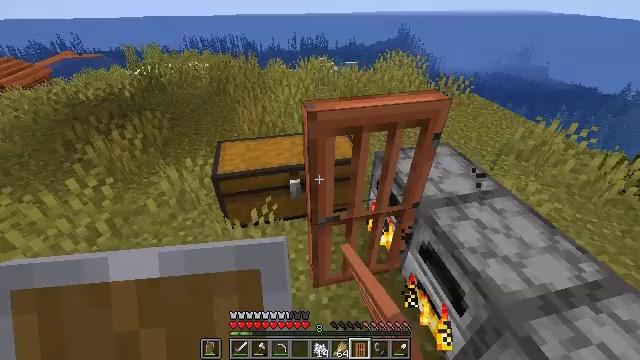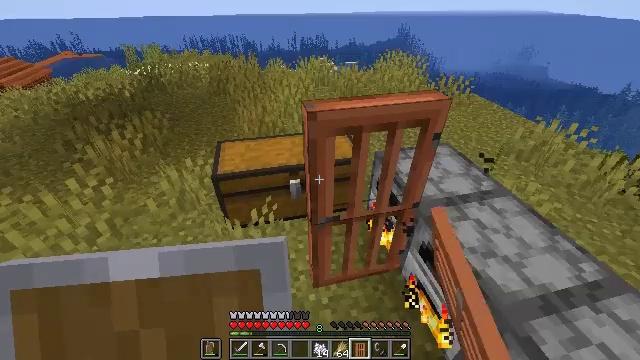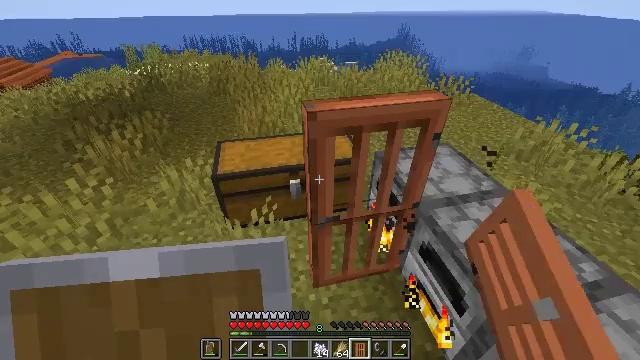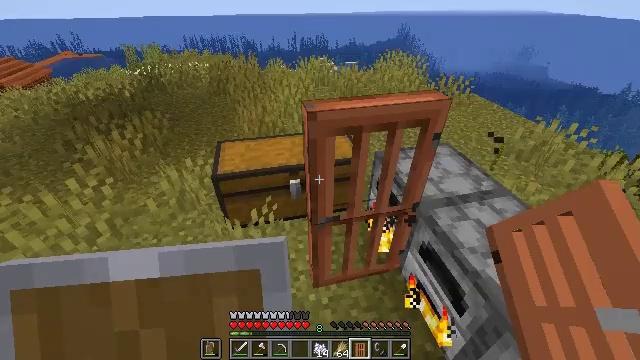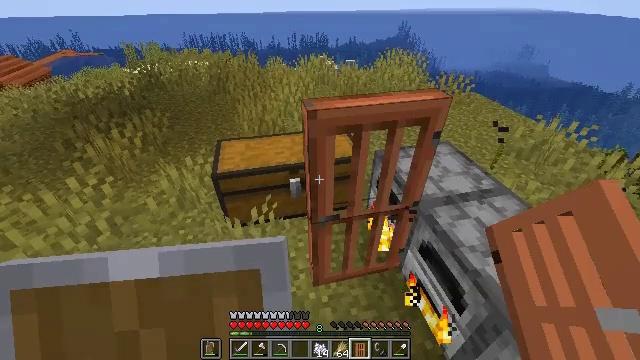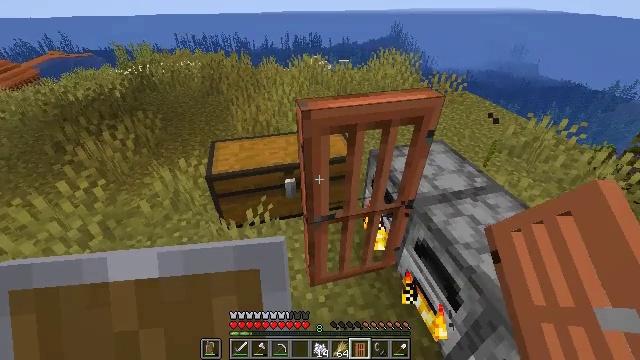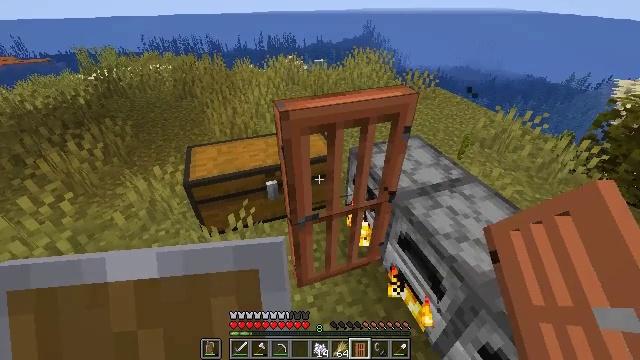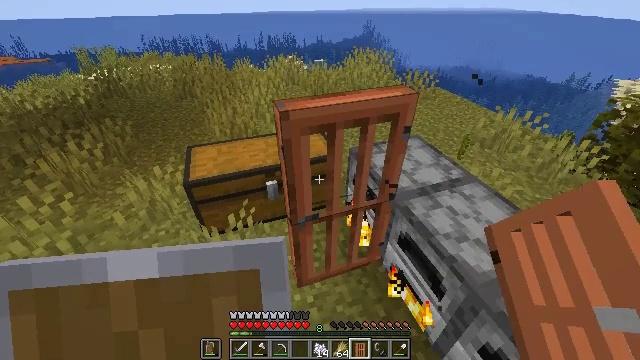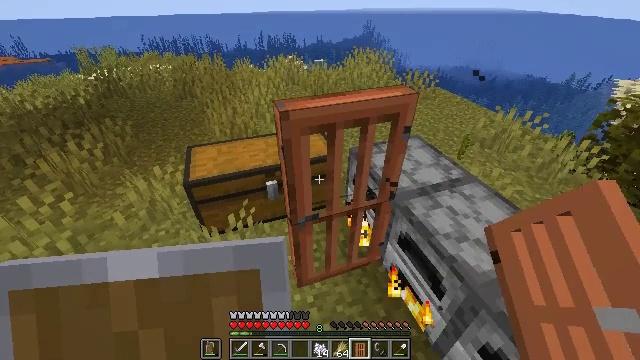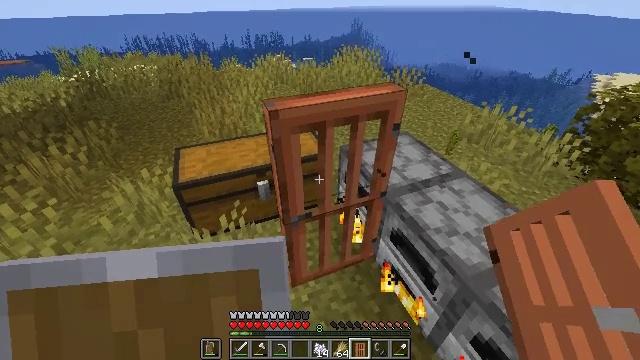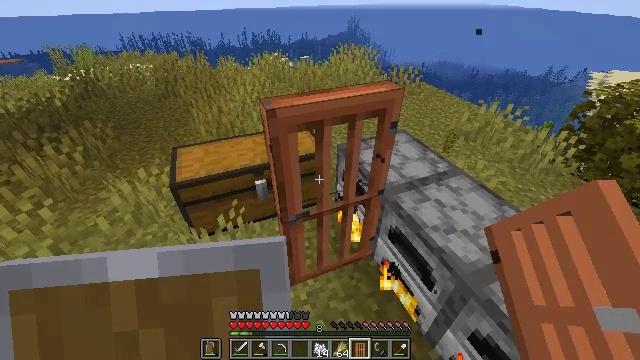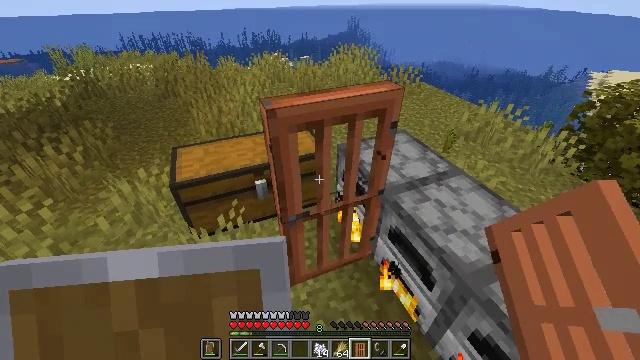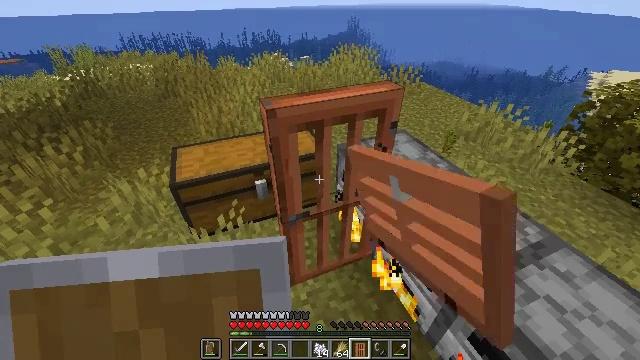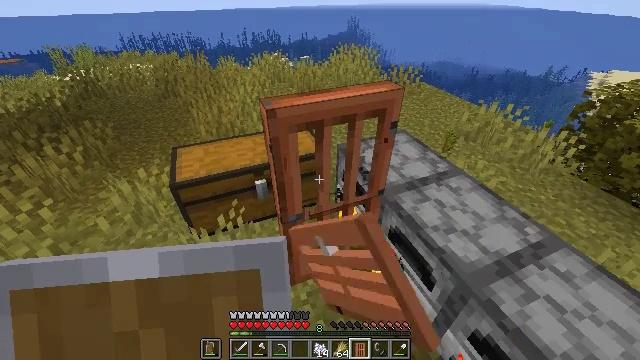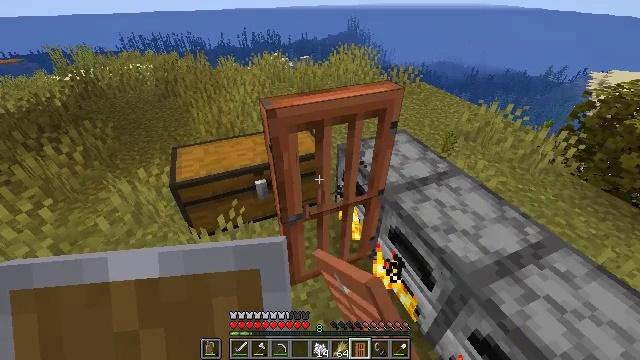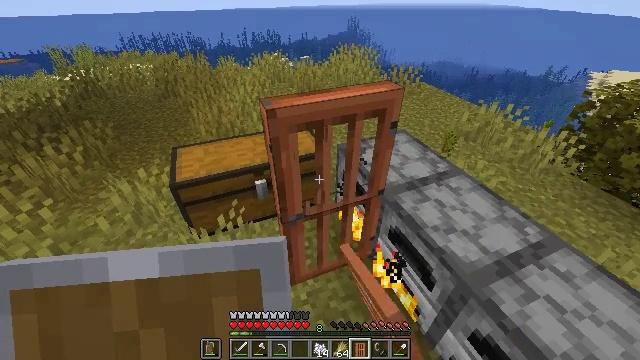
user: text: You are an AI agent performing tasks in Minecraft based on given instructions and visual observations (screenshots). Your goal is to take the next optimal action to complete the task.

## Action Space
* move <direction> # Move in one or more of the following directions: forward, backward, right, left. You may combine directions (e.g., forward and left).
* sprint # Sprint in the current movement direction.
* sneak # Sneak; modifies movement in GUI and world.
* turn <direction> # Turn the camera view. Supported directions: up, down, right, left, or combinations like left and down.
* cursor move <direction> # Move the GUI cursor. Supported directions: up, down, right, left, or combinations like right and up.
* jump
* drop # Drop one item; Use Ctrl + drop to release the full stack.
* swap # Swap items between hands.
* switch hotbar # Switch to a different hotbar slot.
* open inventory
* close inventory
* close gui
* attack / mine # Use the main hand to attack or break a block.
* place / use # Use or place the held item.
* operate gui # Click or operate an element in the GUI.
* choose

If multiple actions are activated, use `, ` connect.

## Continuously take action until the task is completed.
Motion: motion action
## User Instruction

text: Mine the acacia door to collect it.
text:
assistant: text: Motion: no_op
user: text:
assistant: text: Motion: no_op
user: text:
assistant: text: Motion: no_op
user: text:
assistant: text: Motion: no_op
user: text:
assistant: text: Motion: turn right
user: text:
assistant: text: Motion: turn right
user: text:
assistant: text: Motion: no_op
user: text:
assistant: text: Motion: no_op
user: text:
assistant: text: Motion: turn right
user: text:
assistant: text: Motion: no_op
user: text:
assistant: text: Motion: attack / mine
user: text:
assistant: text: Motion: attack / mine
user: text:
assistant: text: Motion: attack / mine
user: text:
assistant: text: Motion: attack / mine
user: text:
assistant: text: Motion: attack / mine
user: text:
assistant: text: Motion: attack / mine
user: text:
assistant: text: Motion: attack / mine
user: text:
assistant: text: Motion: attack / mine
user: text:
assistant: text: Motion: attack / mine
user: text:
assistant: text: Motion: attack / mine
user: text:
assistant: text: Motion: attack / mine
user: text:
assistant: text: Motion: attack / mine
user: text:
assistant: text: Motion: attack / mine
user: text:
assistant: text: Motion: no_op
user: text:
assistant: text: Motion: no_op
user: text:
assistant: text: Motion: no_op
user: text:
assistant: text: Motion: no_op
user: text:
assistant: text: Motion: no_op
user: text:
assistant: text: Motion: no_op
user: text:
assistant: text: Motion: switch to hotbar 2